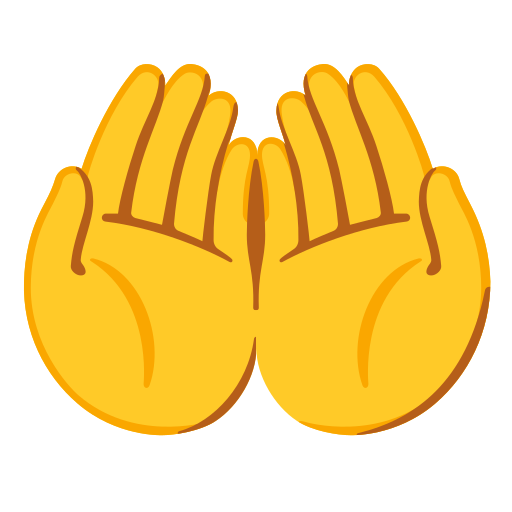
Emoji: 🤲